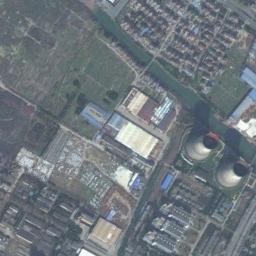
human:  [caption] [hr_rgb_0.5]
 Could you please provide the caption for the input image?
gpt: There are four thermal power stations, and two of them on the left are emitting smoke .

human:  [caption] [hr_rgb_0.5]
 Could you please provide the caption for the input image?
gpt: There are many buildings next to the thermal power station .

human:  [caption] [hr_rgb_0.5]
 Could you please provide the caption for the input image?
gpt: In the thermal power station there are neatly planned plants and good greenery, and there are two cooling towers .

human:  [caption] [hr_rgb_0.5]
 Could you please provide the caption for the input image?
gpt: The thermal power station is on the grass next to some buildings .

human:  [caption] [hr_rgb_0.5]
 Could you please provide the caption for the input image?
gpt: There are many buildings and two chimneys on the thermal power station .